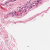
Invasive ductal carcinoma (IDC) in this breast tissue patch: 0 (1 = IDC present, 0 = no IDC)